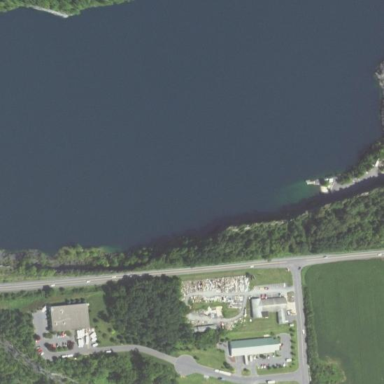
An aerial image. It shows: Quarry filled with water.